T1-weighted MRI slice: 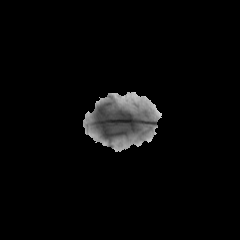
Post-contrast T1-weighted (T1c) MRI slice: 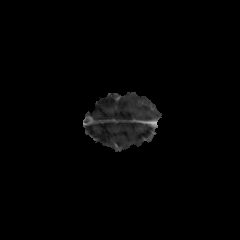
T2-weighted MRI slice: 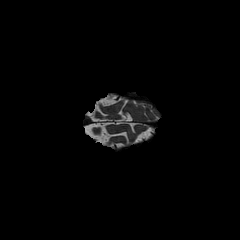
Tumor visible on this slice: no